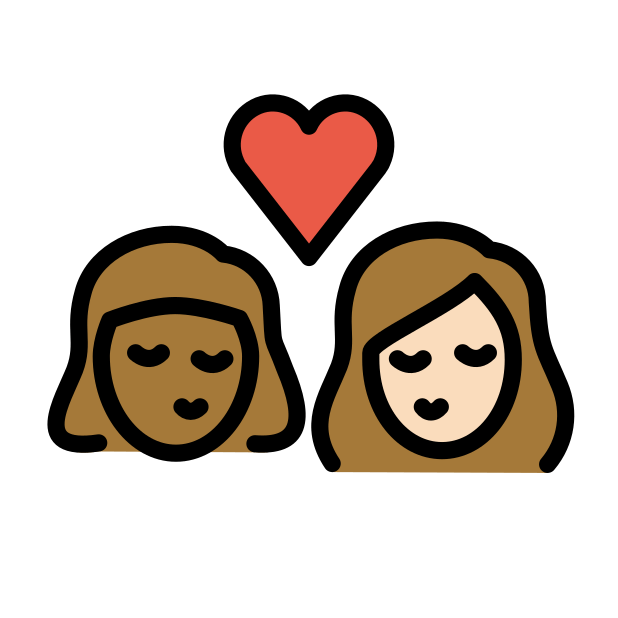
kiss: woman, woman, medium-dark skin tone, light skin tone